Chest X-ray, PA view. Patient: 28 years old, sex F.
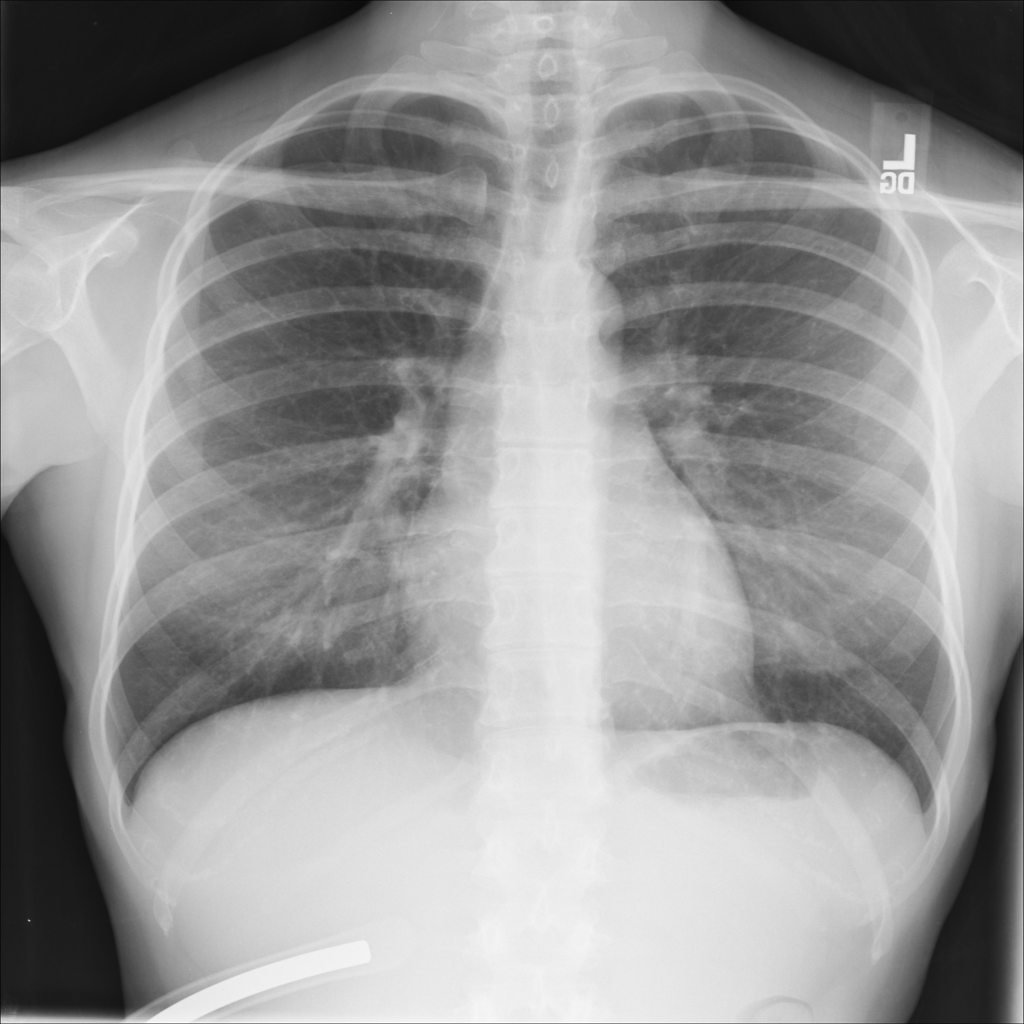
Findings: No Finding